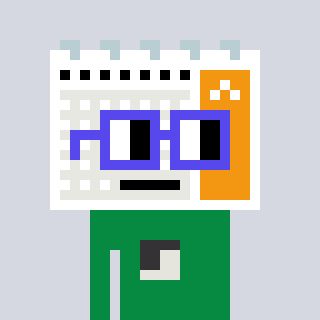
a pixel art character with square blue glasses, a calendar-shaped head and a green-colored body on a cool background